Question: I would like to know, how can I remove english quotes from a string?
e.g.: Denomina "CAMPOS" a Rua B, em local que especifica.
I want to remove this quotes, or replace it to simple quotes like "this quotes". I've tried this code, but it does not work:
'''
Dim txt As String = mytext.Replace("""", """").Replace("""", """")
'''
## Edits
Take a look an my code on Visual Studio 2010:

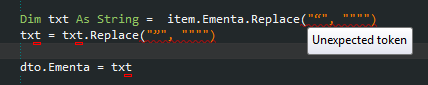
Answer: try using asci instead of real quotes